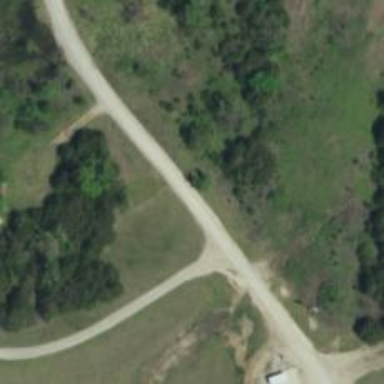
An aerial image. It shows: Driveway leading to service road.